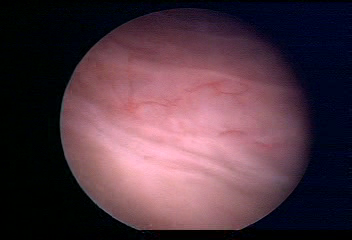
Modality: WLC
Class: Normal mucosa
Bladder cancer association: No